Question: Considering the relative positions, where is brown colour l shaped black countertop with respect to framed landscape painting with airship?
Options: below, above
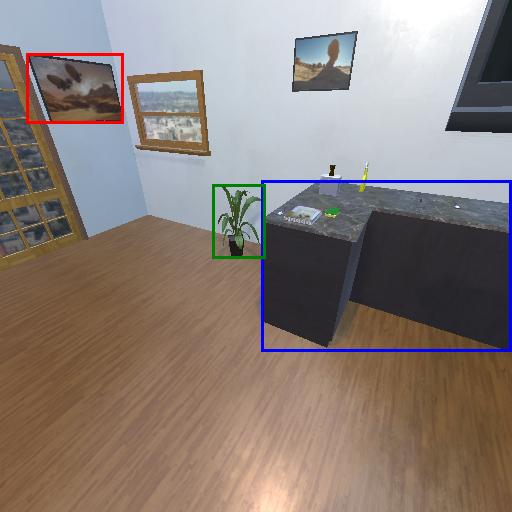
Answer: below